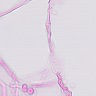
Metastatic tissue present: no